Interaction volume radius: 10 \u00c5
Interaction volume height: 20 \u00c5
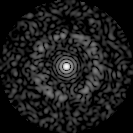
Disorder parameter: 0.8457